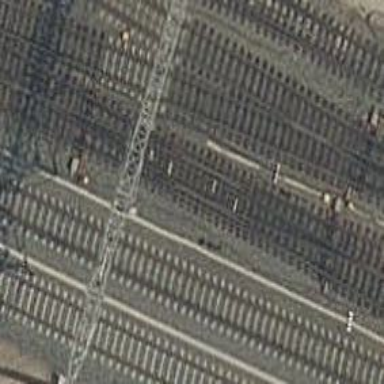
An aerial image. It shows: Railway with electrified contact lines.